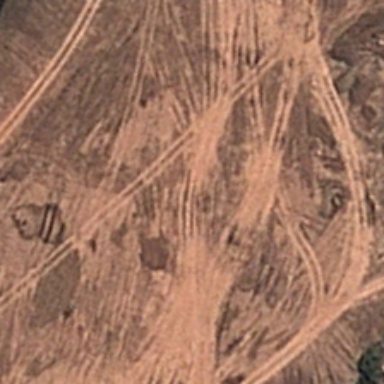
Many signs are in a piece of khaki bareland .